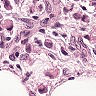
Metastatic tissue present: yes